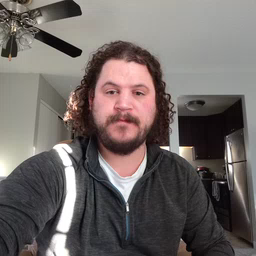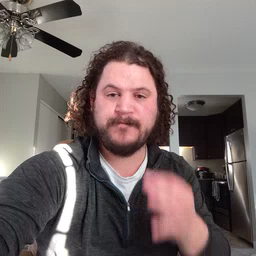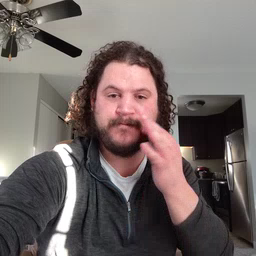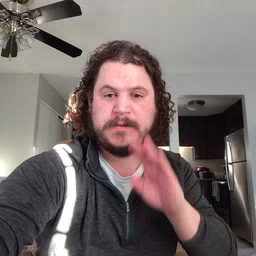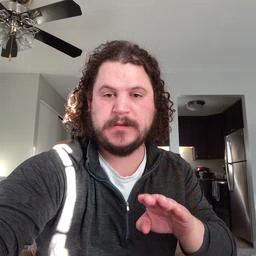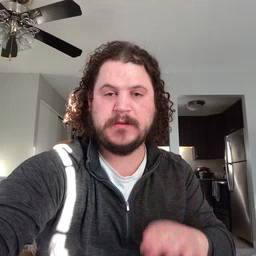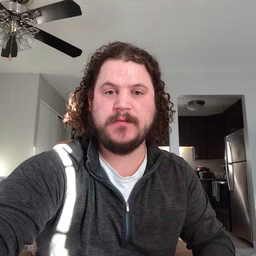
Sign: bee